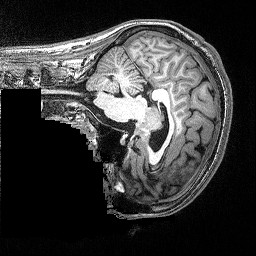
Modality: T1w
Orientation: sagittal
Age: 24
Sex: male
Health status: healthy
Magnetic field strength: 3 T
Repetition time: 2.53 s
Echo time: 0.00331 s